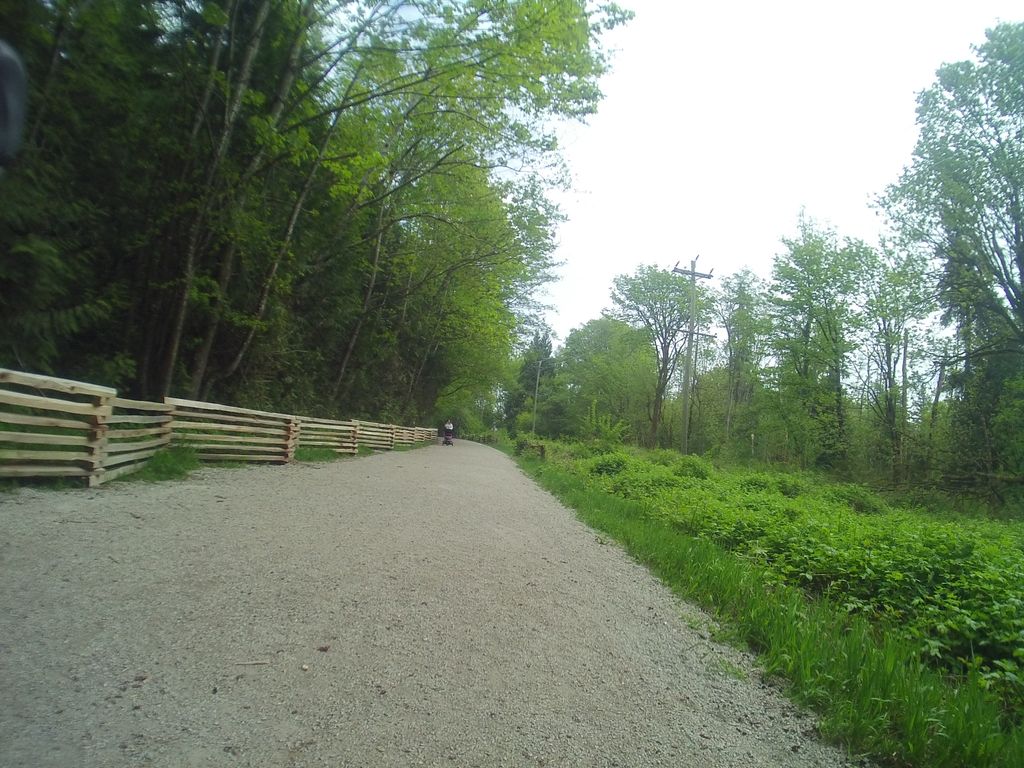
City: vancouver